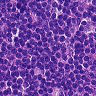
Metastatic tissue present: no